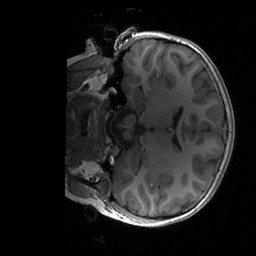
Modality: T1w
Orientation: coronal
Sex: female
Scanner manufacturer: siemens
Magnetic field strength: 3 T
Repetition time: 1.9 s
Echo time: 0.00243 s